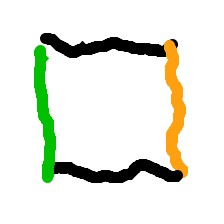
Shape: square